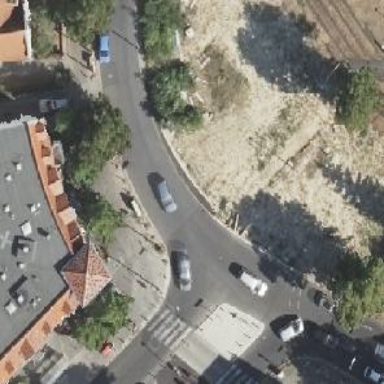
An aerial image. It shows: Unmarked crossing on the road.